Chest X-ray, PA view. Patient: 34 years old, sex F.
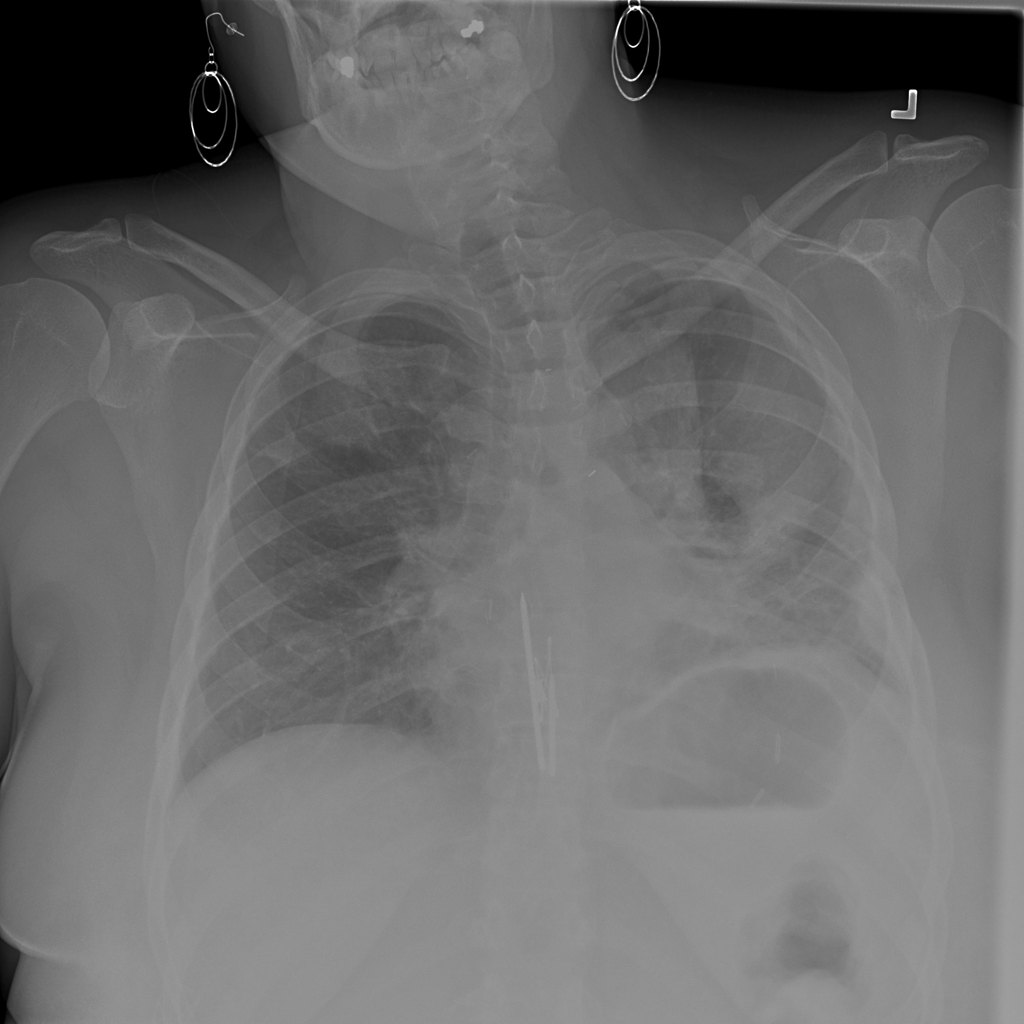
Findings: Atelectasis, Infiltration